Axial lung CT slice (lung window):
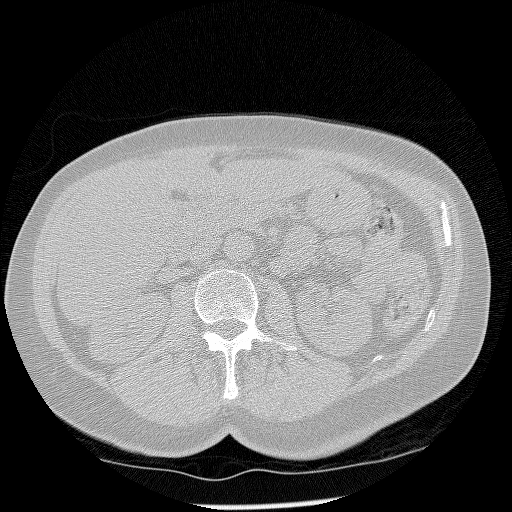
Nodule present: no